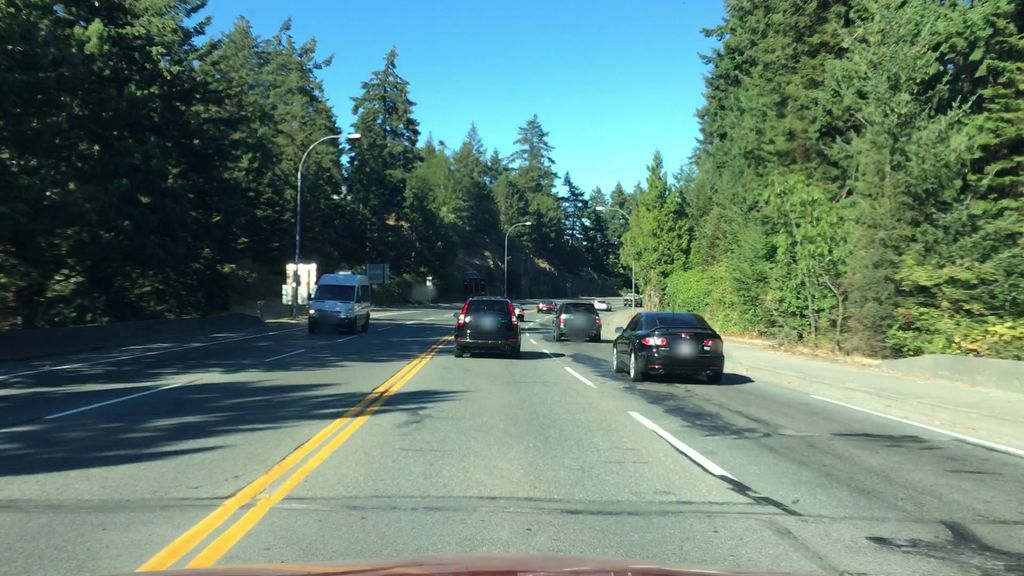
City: victoria